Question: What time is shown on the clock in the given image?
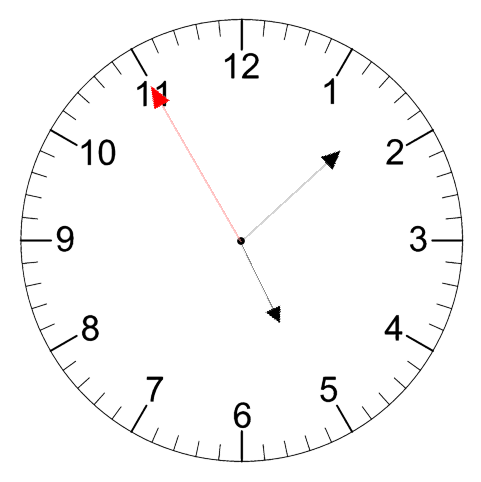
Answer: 05:07:55